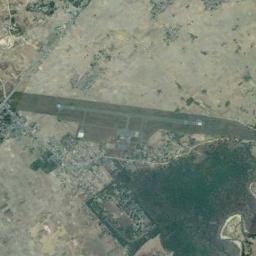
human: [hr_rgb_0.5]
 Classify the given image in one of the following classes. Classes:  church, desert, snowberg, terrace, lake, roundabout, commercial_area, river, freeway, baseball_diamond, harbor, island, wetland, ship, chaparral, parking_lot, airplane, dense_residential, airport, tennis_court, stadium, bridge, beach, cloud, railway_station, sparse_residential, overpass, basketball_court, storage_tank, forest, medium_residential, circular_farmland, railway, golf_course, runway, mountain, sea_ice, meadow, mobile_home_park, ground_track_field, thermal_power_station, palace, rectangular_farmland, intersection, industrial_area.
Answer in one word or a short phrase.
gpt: airport